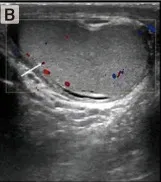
Color Doppler US image shows a few of color flow signal at the intratesticular tissue. (B) The blood flow signal in the testis was significantly reduced.
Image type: radiology (ultrasound)